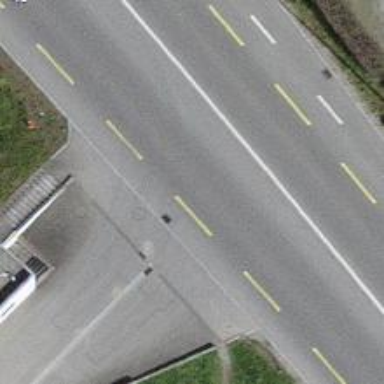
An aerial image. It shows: Primary highway with asphalt surface and designated lane for cyclists.